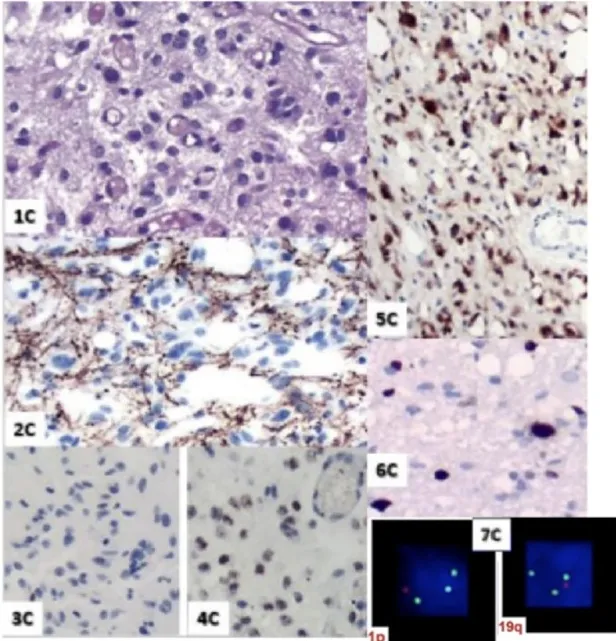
1 C. HE; 2C. GFAP; 3C. P53; 4C. Retained ATRX expression; 5C. IDH-mutated; 6C. Ki67: 9%; 7C. 1 p19q I Co-deleted.
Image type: pathology (immunostaining)